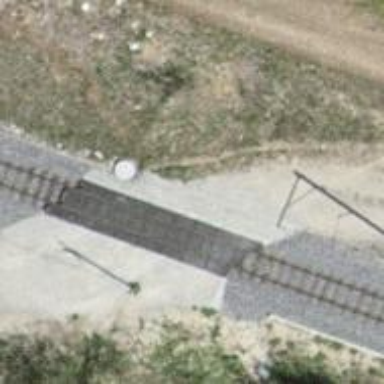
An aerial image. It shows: Level crossing along the railway.